Question: I set the width and the height of the UIImageView to be 320 X 320, without using autolayout n size classes.
However, when i begin running it, and i printed out the imageview.frame.height, the printout was 419
Why would the height of the frame change, especially without using autolayout?

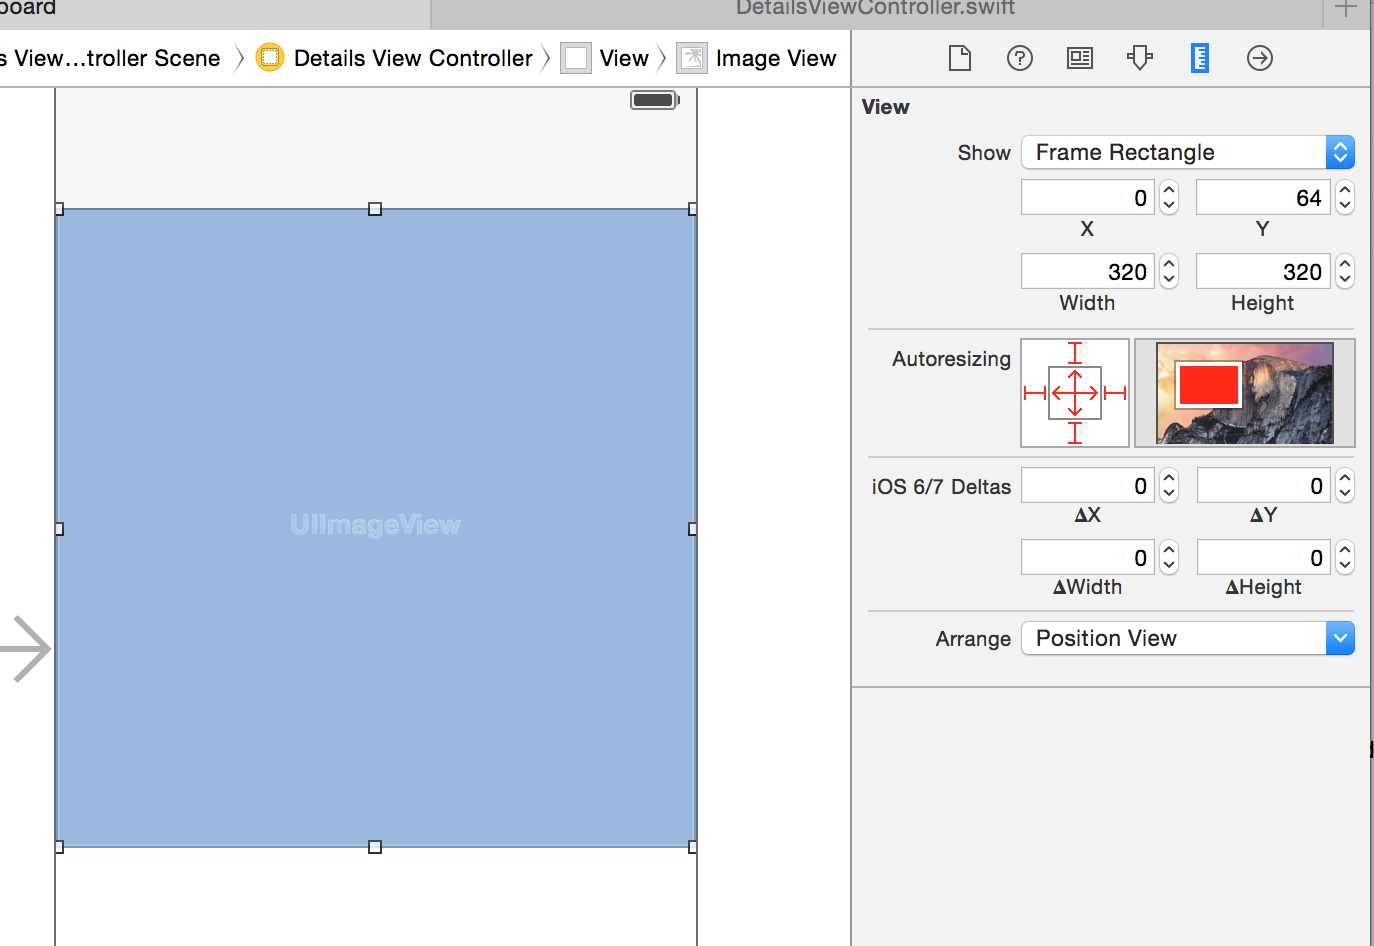
Answer: You've set the view's autoresizing mask such that the view will expand along with its superview. The red arrows inside the square mean that the view will change size. The I-beams outside the square mean that the edges of the view are bounds to the edges of the superview.